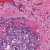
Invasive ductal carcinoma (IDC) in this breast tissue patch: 0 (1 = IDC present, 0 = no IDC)